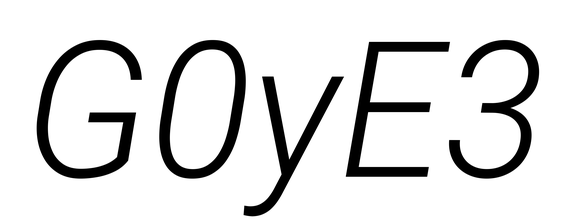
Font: Roboto-Italic_Light_Italic